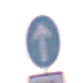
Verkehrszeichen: VorgeschriebeneFahrtrichtungGeradeaus
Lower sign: BesondereFahrzeugeUndTransportgueter7
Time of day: Dawn
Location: Outdoor (RoadRail)
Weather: Clear
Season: NotSpecified
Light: Natural